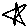
Label: star